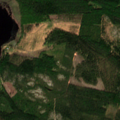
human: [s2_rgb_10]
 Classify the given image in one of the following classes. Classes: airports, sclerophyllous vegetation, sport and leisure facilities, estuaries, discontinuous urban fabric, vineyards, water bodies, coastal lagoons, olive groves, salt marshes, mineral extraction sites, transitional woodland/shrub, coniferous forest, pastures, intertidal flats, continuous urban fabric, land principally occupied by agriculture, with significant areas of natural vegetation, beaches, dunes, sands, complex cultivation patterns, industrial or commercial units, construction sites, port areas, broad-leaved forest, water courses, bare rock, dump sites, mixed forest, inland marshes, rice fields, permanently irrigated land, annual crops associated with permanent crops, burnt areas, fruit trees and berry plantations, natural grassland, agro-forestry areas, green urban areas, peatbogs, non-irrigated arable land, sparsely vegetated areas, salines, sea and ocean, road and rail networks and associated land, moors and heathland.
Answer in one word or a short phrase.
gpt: coniferous forest, mixed forest, transitional woodland/shrub, water bodies